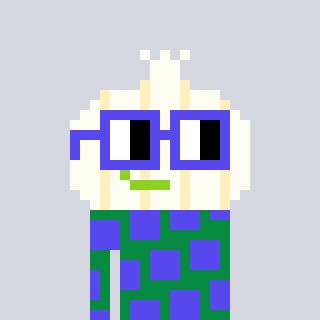
a pixel art character with square blue glasses, a garlic-shaped head and a green-colored body on a cool background